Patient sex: M
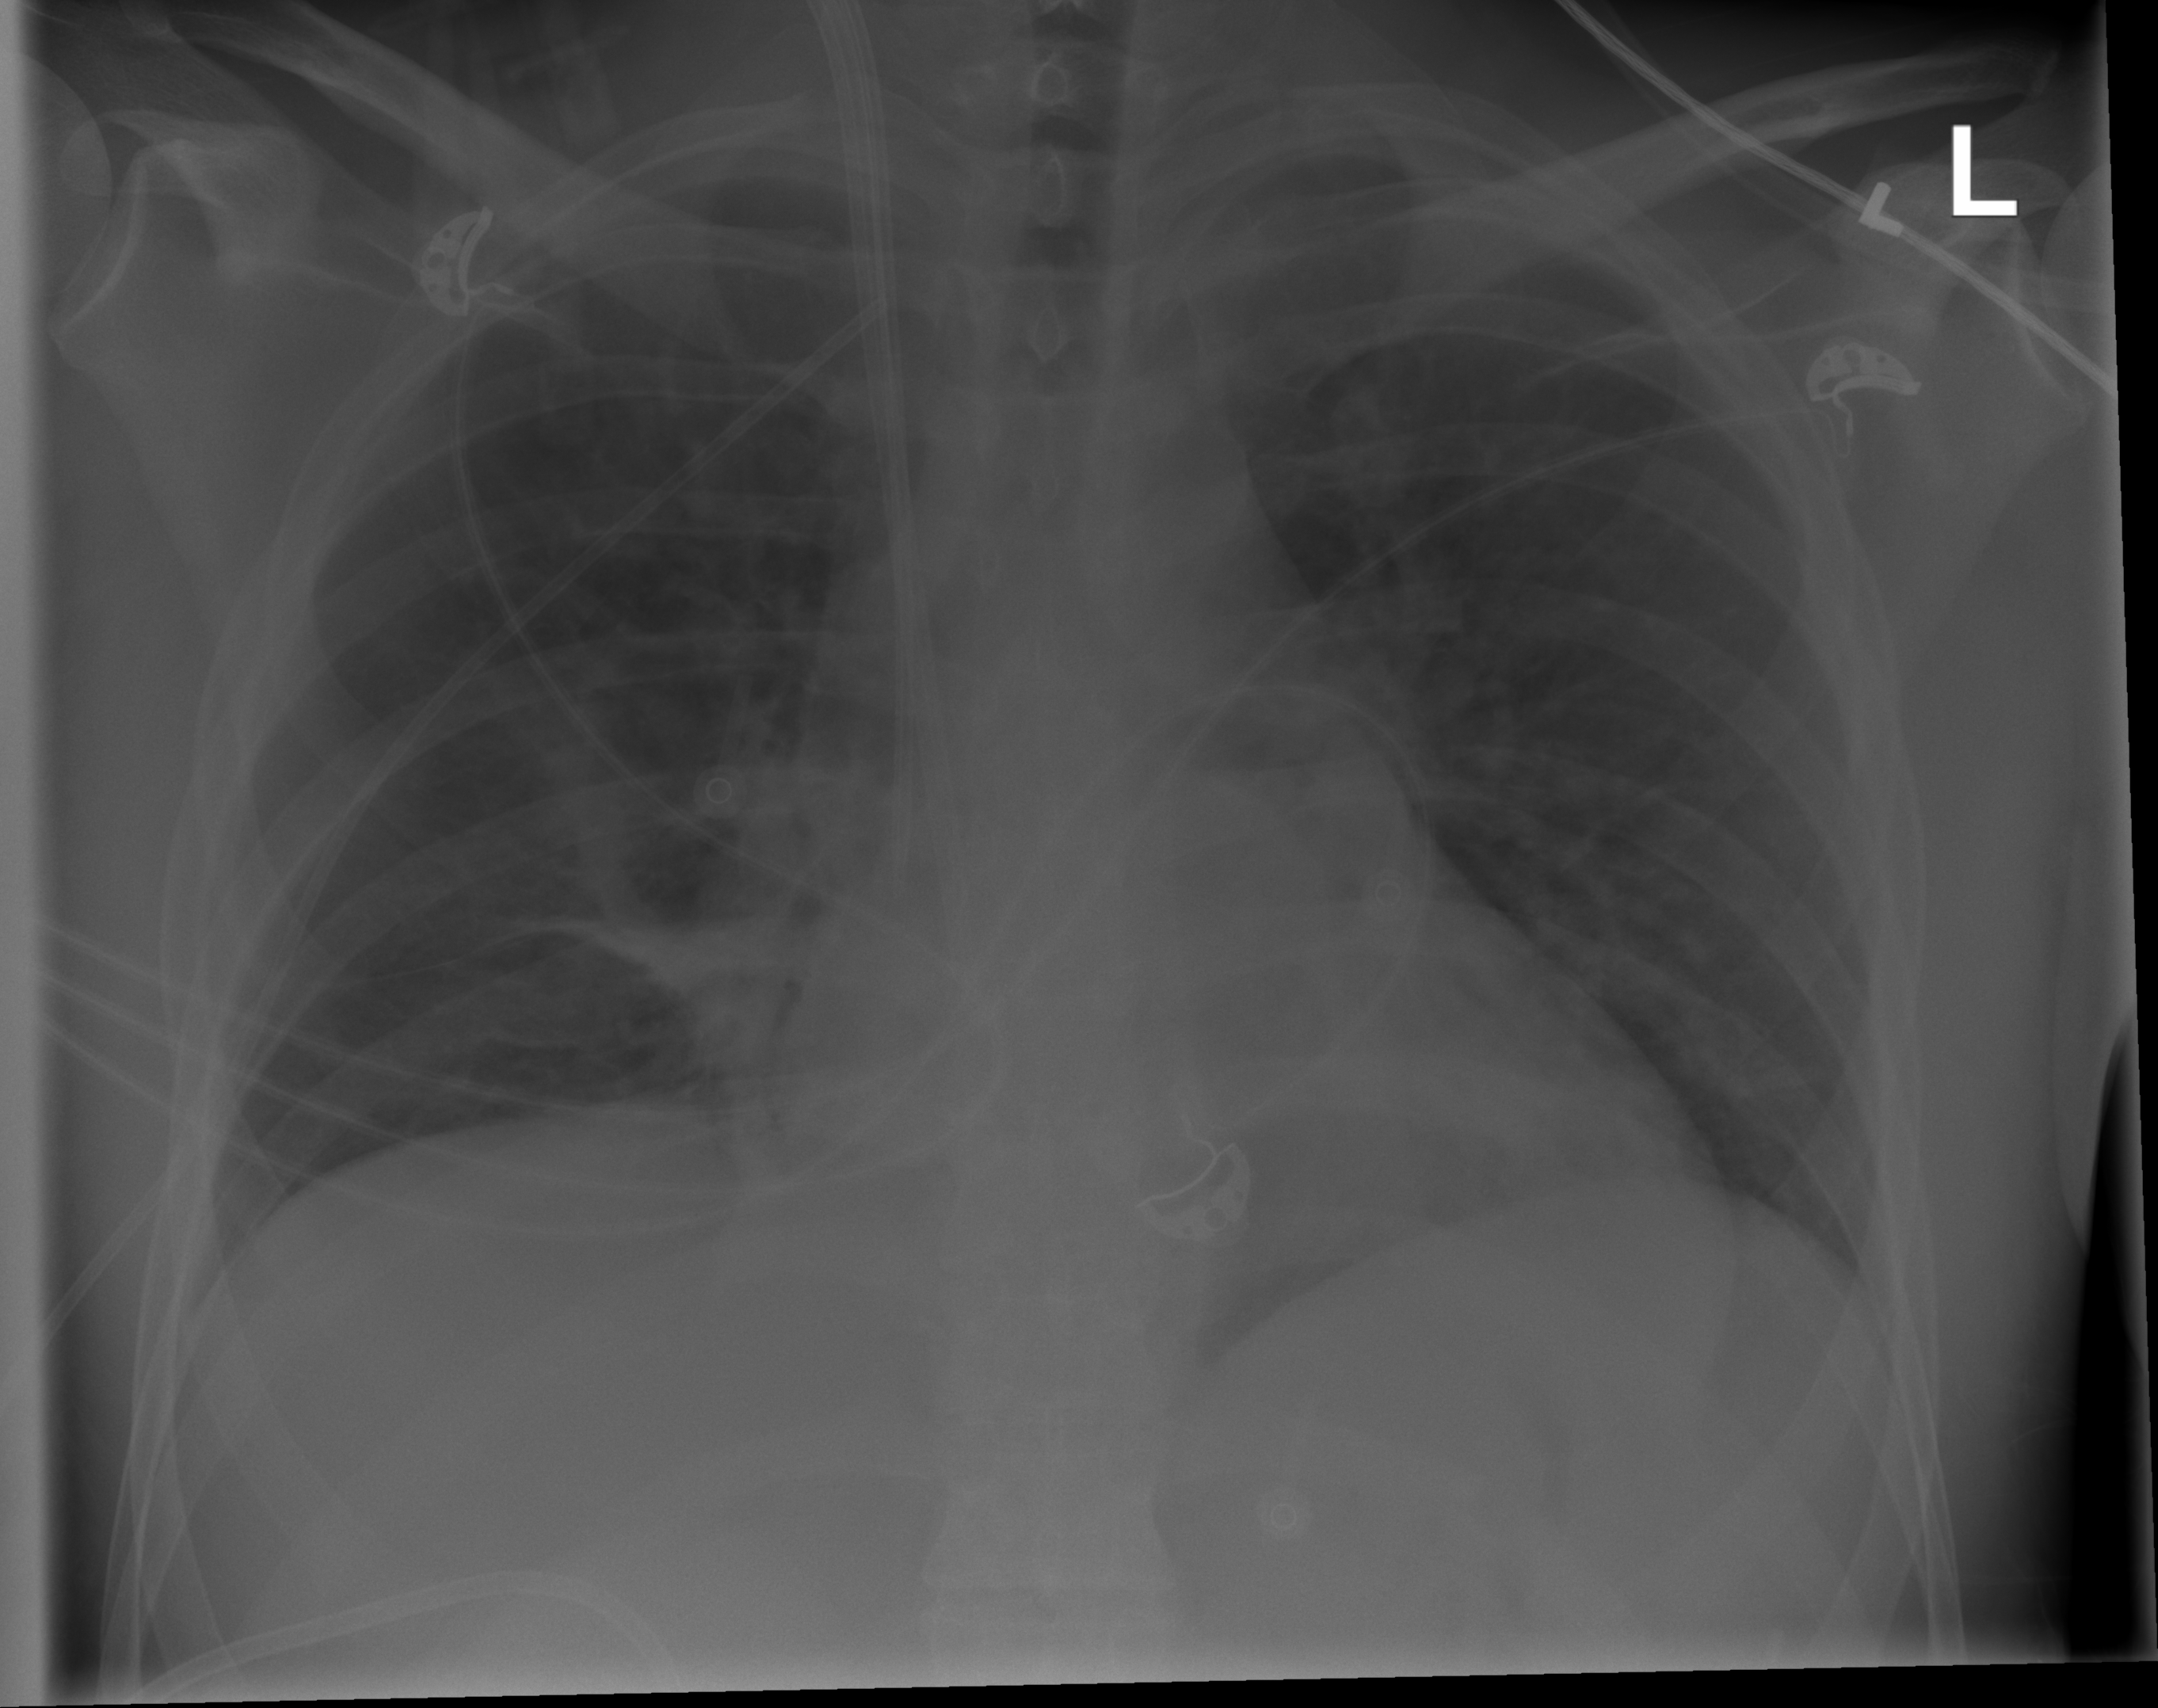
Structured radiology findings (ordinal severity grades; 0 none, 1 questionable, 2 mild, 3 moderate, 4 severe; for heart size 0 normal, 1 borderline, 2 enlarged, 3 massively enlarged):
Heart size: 1
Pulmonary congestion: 2
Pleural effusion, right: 1
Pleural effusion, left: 0
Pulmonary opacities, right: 0
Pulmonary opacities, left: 0
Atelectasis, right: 2
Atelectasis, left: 0